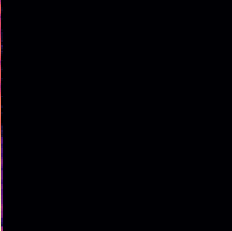
Sound class: Cow